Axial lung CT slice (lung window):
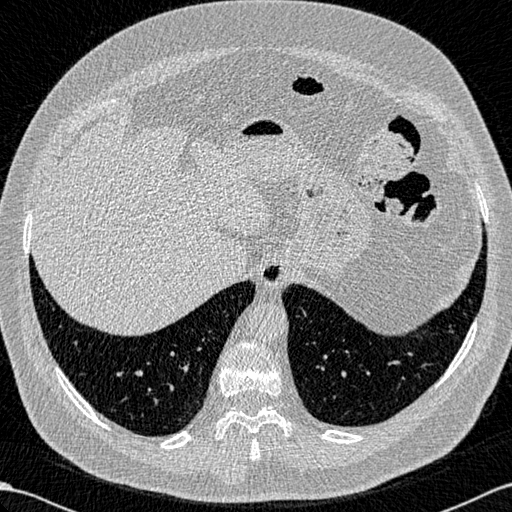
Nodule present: no